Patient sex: F
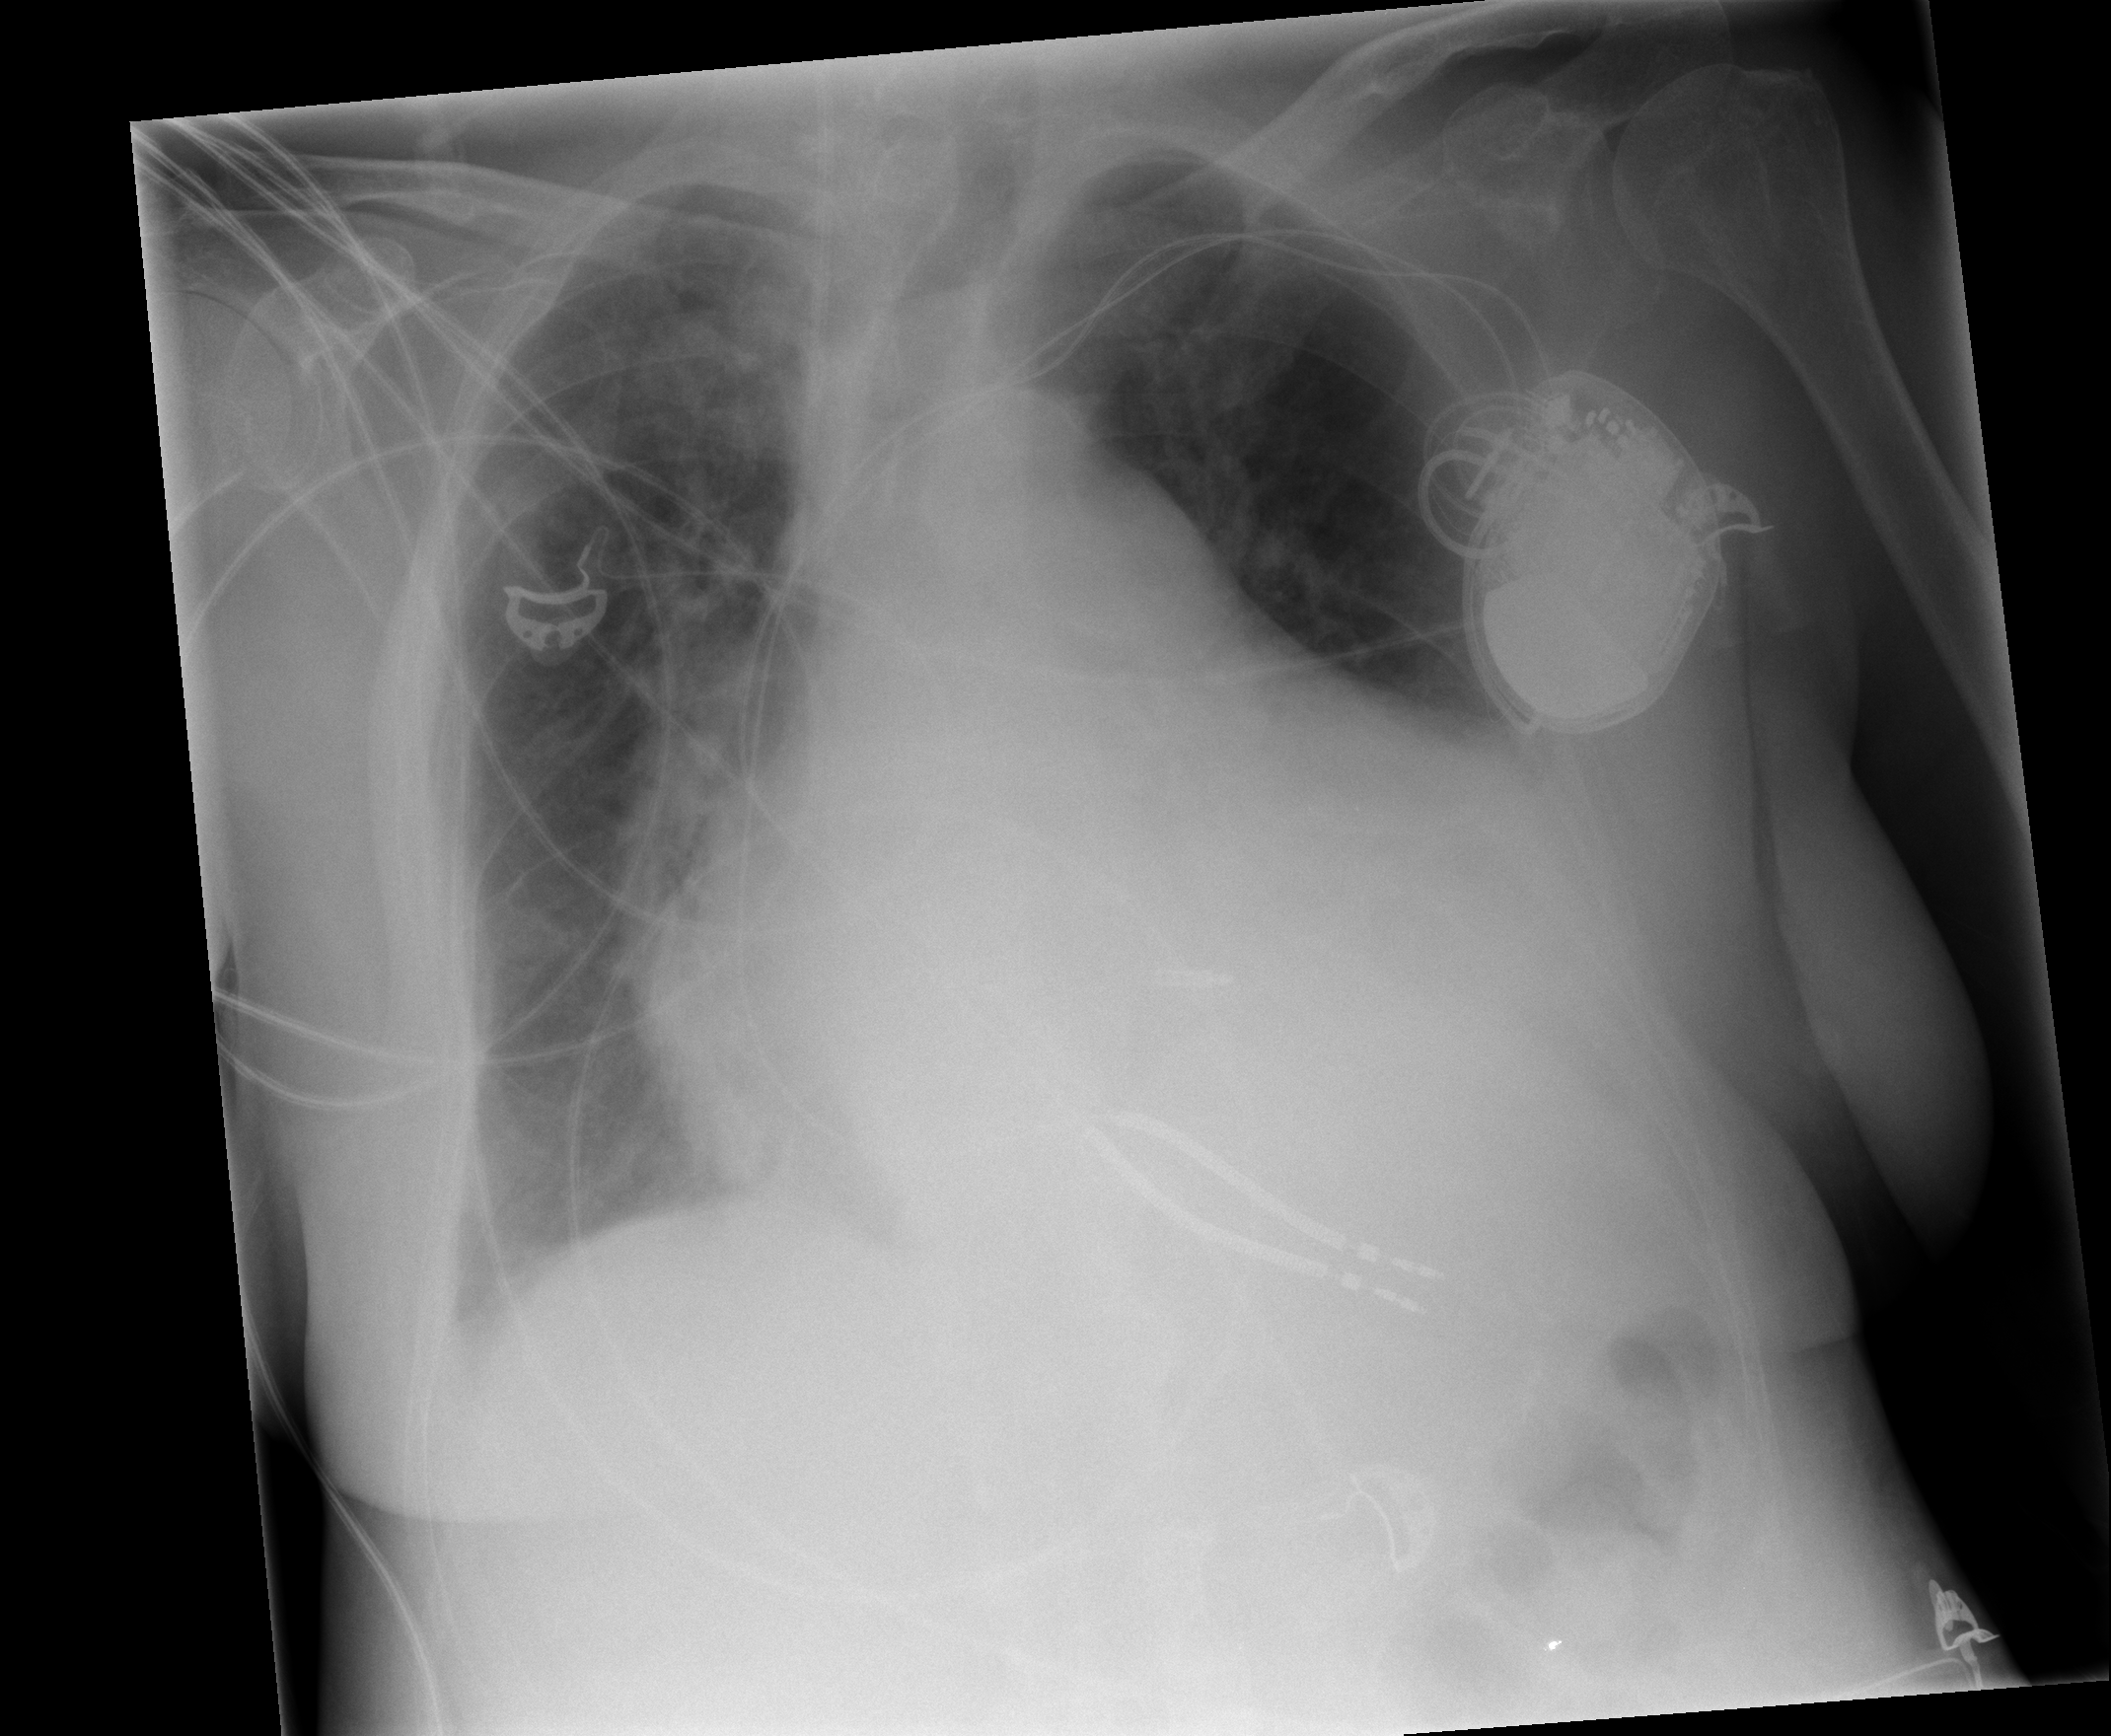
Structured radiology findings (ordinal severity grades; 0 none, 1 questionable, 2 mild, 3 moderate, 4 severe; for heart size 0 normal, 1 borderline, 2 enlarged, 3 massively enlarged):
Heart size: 3
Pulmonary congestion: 2
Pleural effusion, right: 2
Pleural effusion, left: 0
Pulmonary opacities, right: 0
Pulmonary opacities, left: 0
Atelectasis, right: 2
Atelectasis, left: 0